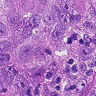
Metastatic tissue present: yes